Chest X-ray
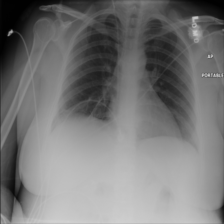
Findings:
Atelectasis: positive
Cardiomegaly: negative
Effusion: negative
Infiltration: negative
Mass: negative
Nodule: negative
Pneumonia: negative
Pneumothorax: negative
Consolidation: negative
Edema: negative
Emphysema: negative
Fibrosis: negative
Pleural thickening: negative
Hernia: negative